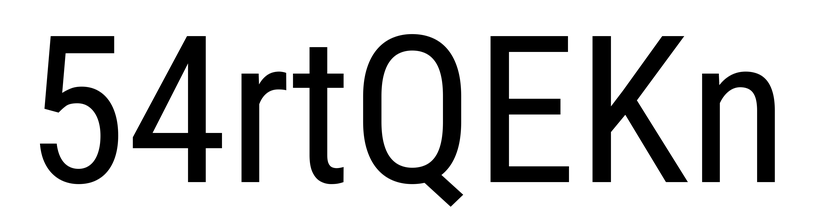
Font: Roboto_Condensed_Regular